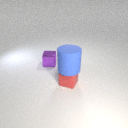
small red rubber cube to the right of small purple metal cube